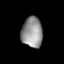
Tissue: lung
Cell type: Epithelial cells
Senescence score: 0.219
Nuclear area (px): 624
Mean DAPI intensity: 147.679